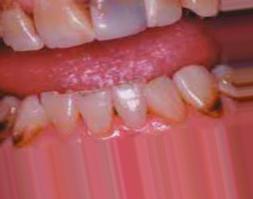
Condition: Tooth Discoloration